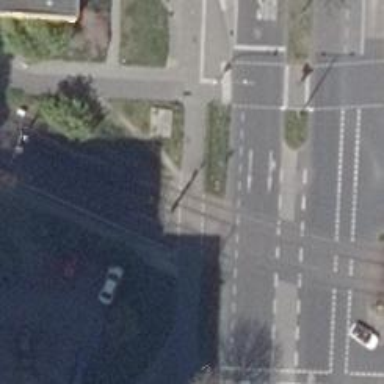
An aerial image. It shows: Railway signal.